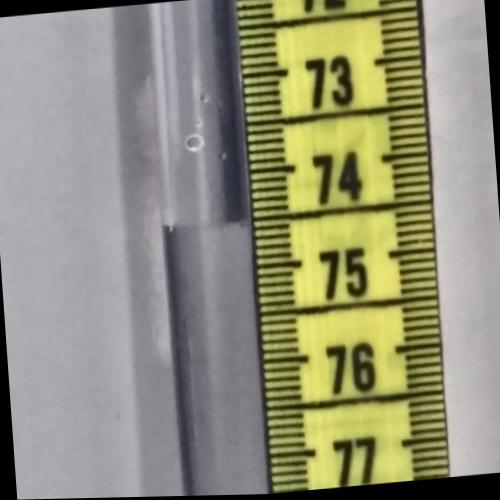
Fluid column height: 74.5 cm